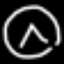
Label: clock